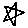
Label: star